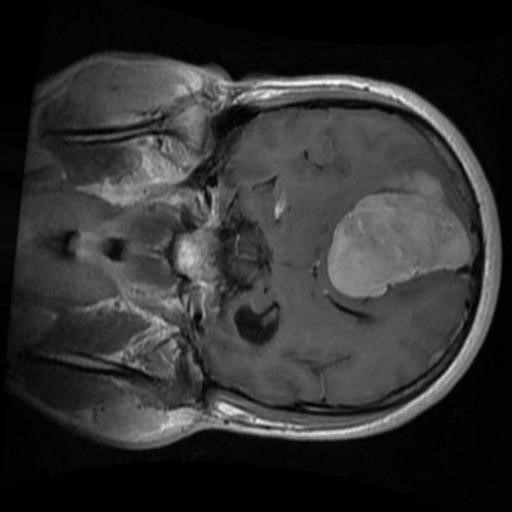
Label: brain_menin